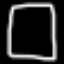
Label: square